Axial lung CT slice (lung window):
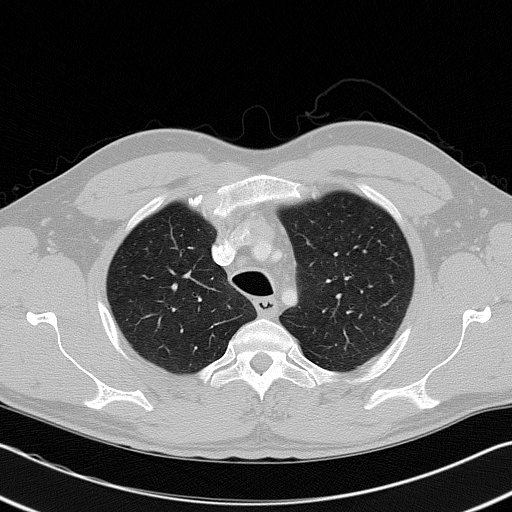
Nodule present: no